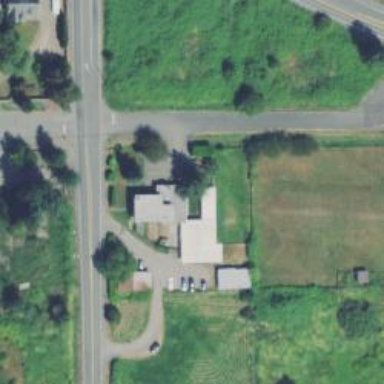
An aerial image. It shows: Veterinary facility.